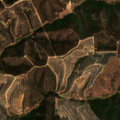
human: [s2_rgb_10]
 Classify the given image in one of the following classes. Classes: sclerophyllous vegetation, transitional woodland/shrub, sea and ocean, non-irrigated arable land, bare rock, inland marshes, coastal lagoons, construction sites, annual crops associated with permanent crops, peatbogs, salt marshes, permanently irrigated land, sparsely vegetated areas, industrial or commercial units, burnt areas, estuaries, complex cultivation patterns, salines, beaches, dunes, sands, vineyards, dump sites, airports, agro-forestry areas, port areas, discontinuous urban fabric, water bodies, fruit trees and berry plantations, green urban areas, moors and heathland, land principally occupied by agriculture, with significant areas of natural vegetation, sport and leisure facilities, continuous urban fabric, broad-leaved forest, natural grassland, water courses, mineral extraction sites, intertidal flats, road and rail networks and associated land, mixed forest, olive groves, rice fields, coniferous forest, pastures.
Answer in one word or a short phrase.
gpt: broad-leaved forest, transitional woodland/shrub